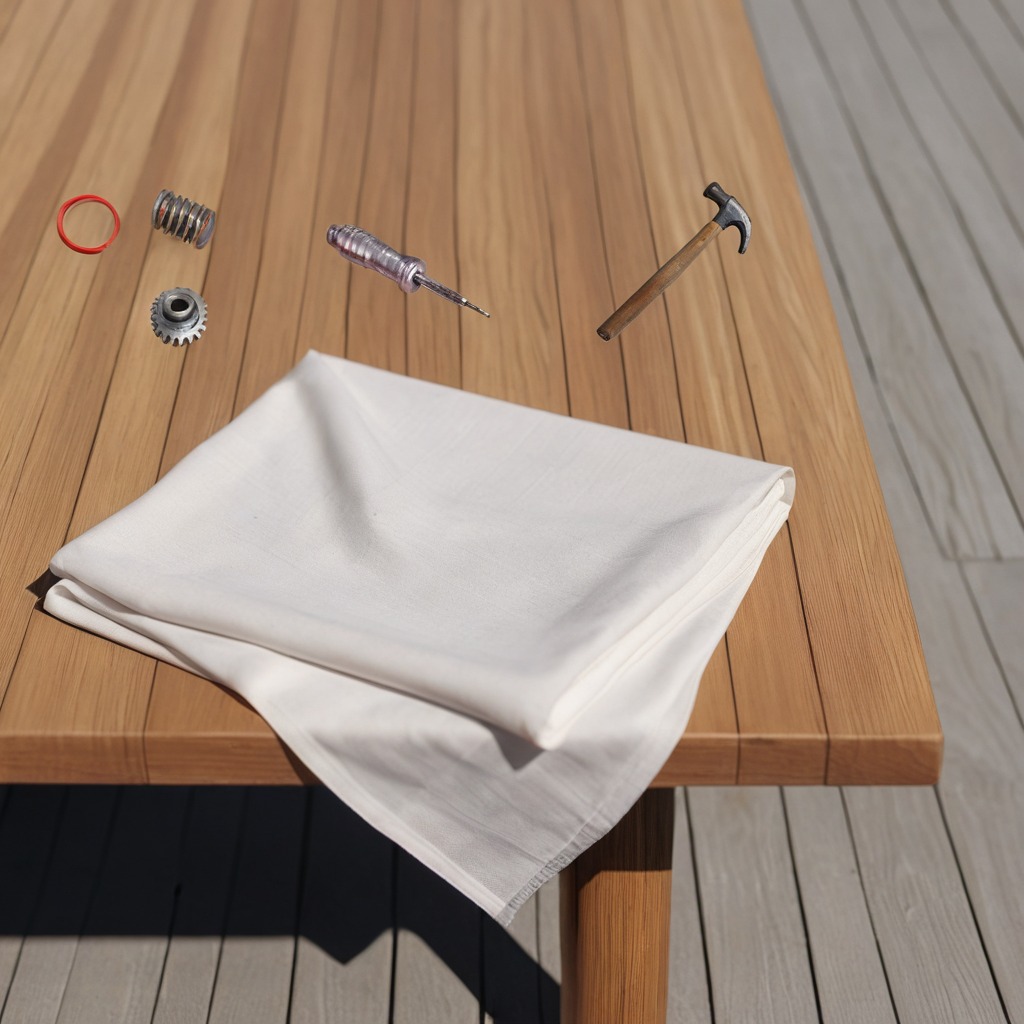
A rubber Oring, a steel gear with teeth, a hammer, a coiled metal spring, and a screwdriver are lying on the wooden table.